Question: In app delegate I use '[[UIScreen mainScreen] bounds]' (which is by default) to set frame for the window.
'''
self.window = [[UIWindow alloc] initWithFrame:[[UIScreen mainScreen] bounds]];
'''
But when I try to launch the app, I see blank space between my view and the status bar.

If I set the frame this way
'''
CGRect bounds = [[UIScreen mainScreen] bounds];
self.window = [[UIWindow alloc] initWithFrame:CGRectMake(0.0, -20.0, bounds.size.width, bounds.size.height)];
'''
It'll be ok, but it won't detect taps at the bottom 20 points of the screen.
What's wrong here? Please help.
P.S. I don't use IB, don't set frame for any view except window (because it doesn't help).
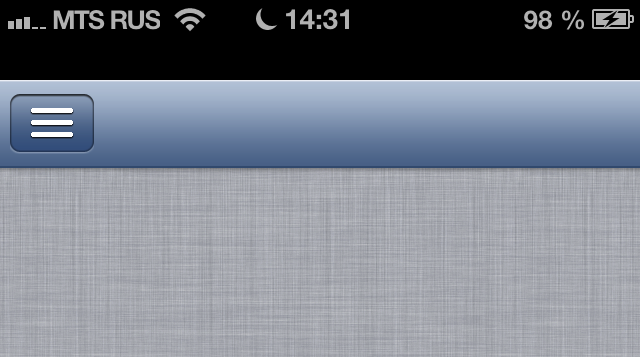
Answer: Solved by setting the property 'wantsFullScreenLayout' of the root view controller to 'YES'.
P.S. It's not my first app where I write 'application:didFinishLaunchingWithOptions:' from scratch, but I never had this problem...